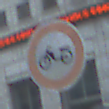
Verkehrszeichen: VerbotMofas
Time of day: MorningAfternoon
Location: Outdoor (Urban)
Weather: PartlyCloudy
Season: NotSpecified
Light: Natural